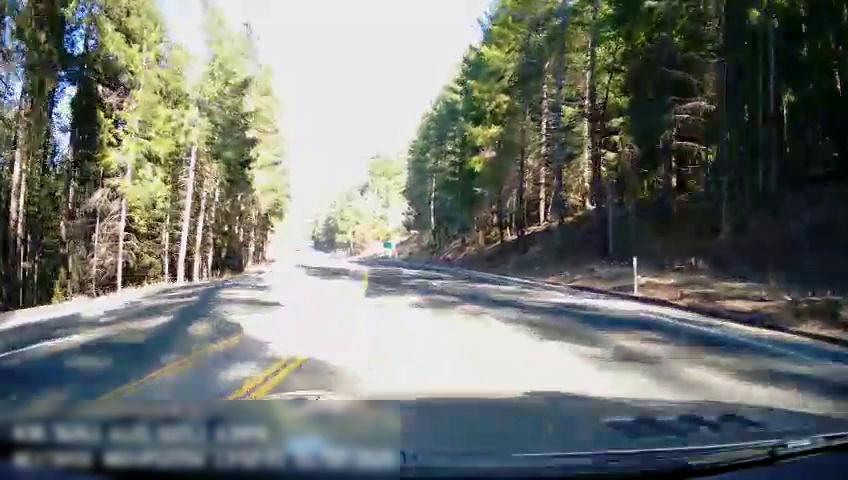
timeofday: Day
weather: Sunny
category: Drivable Space
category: Lanes | Current Lane
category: Lanes | Alternate Lane
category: Lanes | Current Lane
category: Lanes | Alternate Lane
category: Lanes | Opposite Lane
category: Lanes | Opposite Lane
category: Traffic | Signs